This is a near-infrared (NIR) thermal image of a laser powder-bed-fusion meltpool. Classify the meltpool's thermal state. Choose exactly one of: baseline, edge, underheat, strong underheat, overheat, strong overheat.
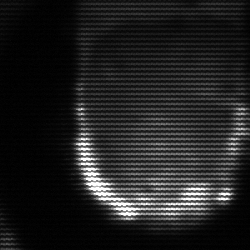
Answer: baseline